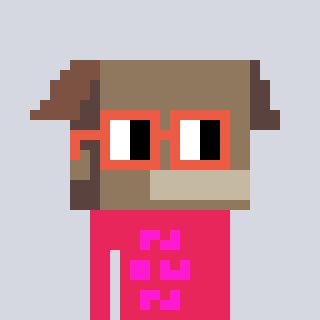
a pixel art character with square orange glasses, a box-shaped head and a redpinkish-colored body on a cool background